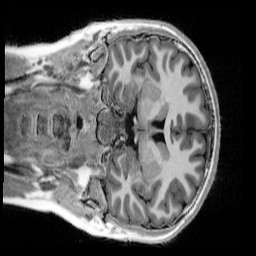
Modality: UNIT1_denoised
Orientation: coronal
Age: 11
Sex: female
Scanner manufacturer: siemens
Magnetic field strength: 3 T
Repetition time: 4 s
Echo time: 0.00303 s